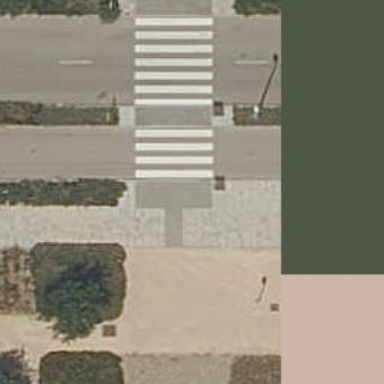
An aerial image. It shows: Uncontrolled crossing on the road.